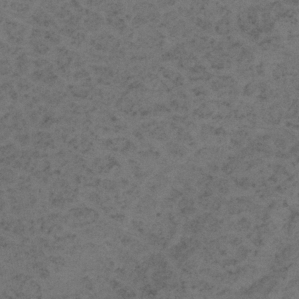
Label: frost